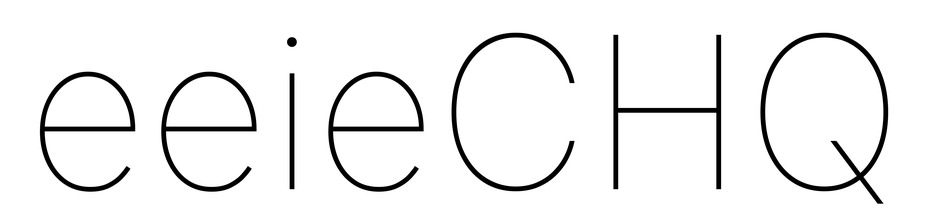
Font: Inter_Thin